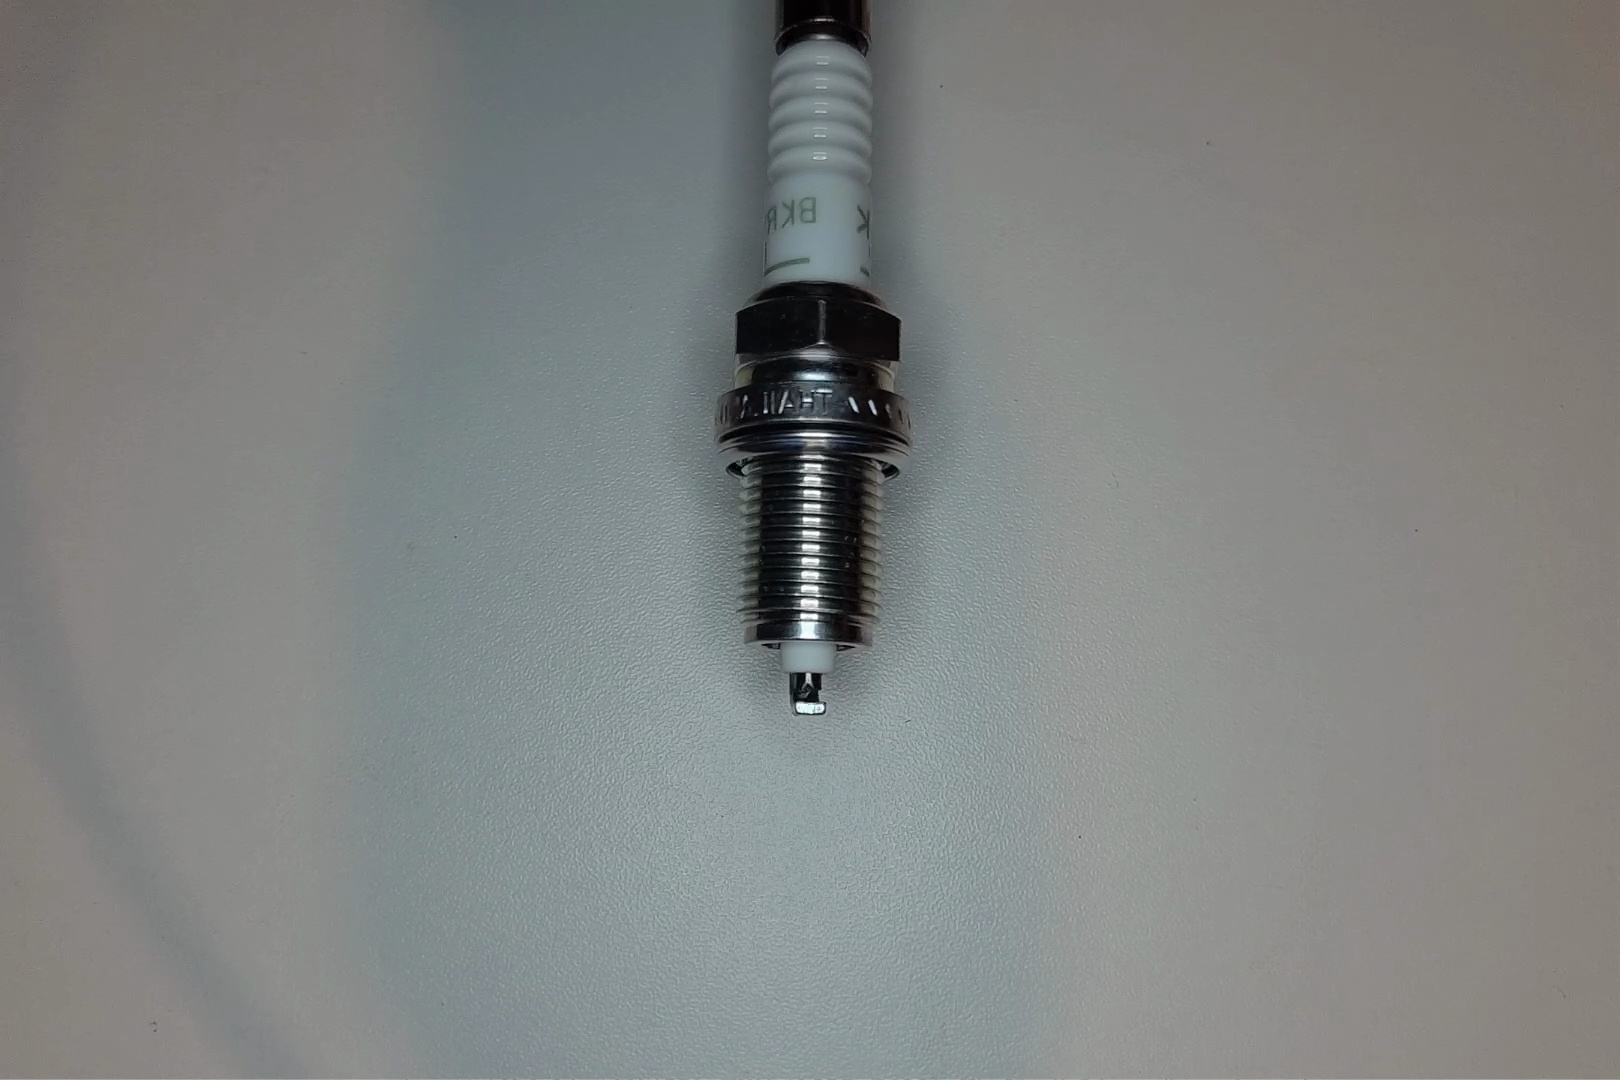
Label: no anomaly